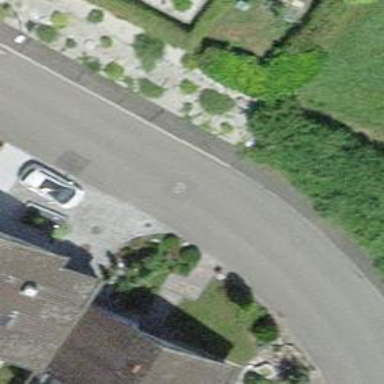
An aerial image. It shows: Smoothly paved residential road.